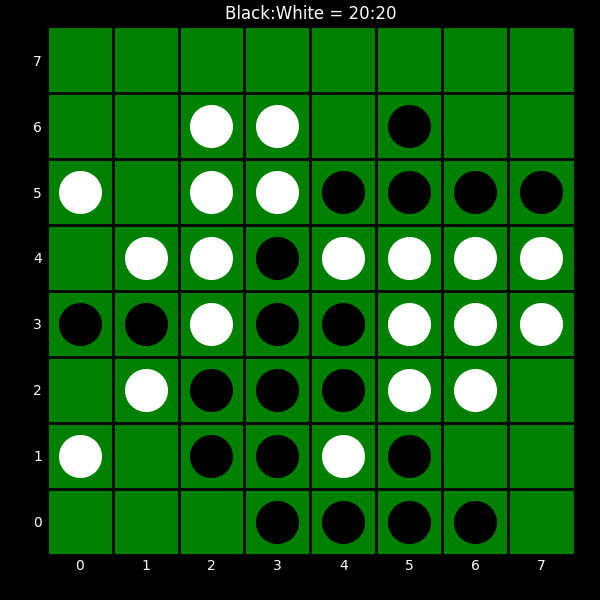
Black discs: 20
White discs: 20